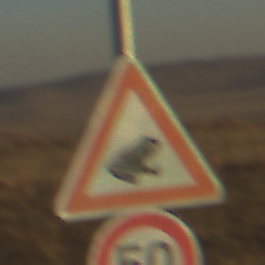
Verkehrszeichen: AmphibienwanderungLinks
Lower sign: Geschwindigkeit50
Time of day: SunriseSunset
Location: Outdoor (Nature)
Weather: Clear
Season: NotSpecified
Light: Natural